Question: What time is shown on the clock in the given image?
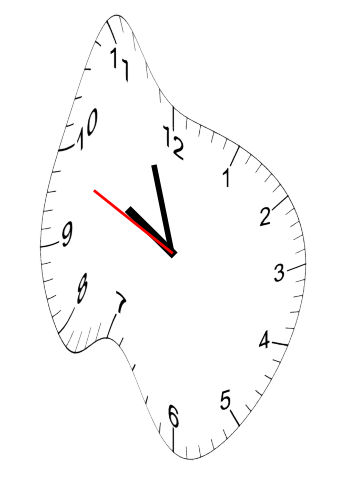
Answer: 09:56:49